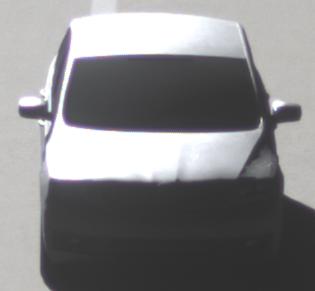
Make: Skoda
Model: Rapid
Detailed model: Rapid 1.2 Active Limousine
Model produced from: 2012/10
Model produced until: 2015/04
Doors: 5
Color: white
Road condition: dry road
Daytime: morning or afternoon
Contrast: high contrast